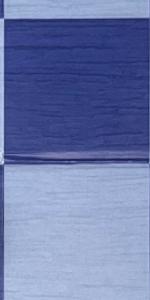
Label: Empty